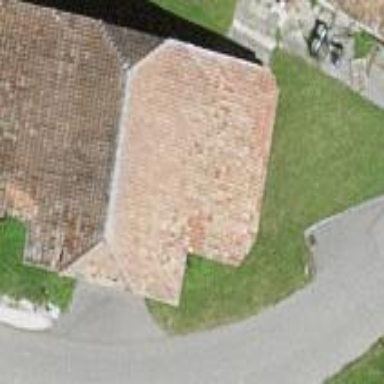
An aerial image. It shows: Rural barn.